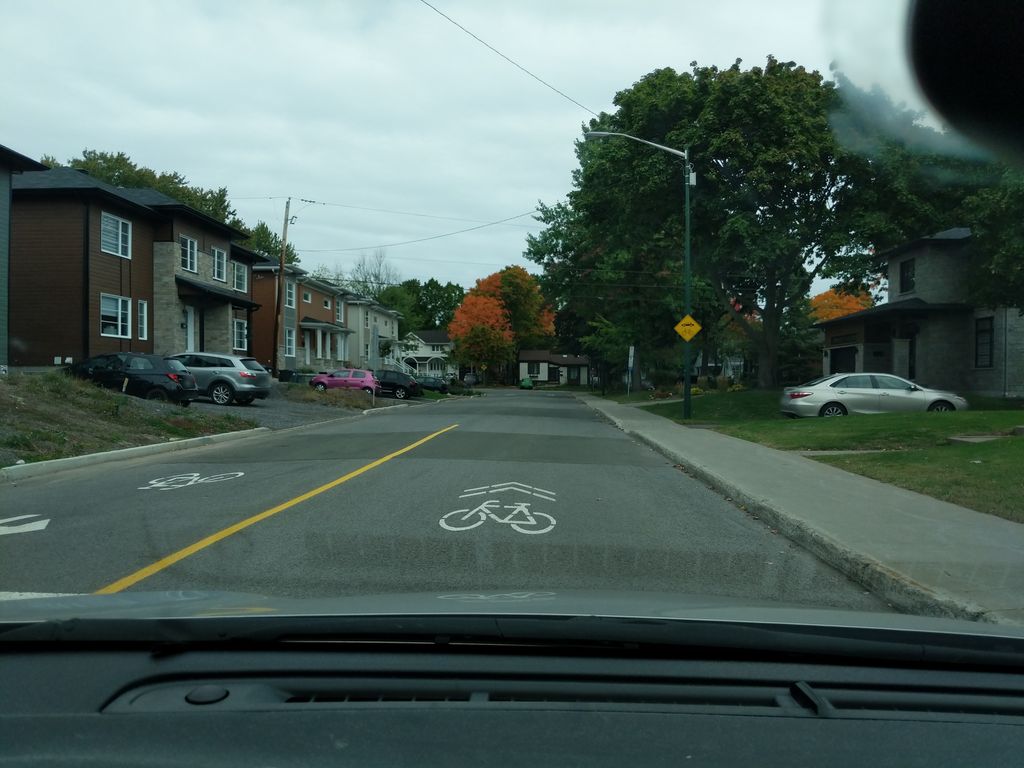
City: quebec_city